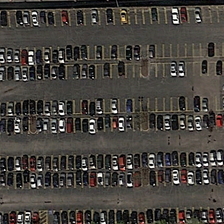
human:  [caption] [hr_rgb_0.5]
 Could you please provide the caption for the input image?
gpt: many cars are parked in a parking lot .

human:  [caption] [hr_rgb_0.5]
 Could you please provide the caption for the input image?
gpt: many cars are parked in a parking lot .

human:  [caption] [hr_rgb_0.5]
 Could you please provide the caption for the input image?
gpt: many cars are parked in a parking lot .

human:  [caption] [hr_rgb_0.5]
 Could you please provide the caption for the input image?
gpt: many cars are parked in a parking lot .

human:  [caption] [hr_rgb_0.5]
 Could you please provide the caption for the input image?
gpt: many cars are parked in a parking lot .